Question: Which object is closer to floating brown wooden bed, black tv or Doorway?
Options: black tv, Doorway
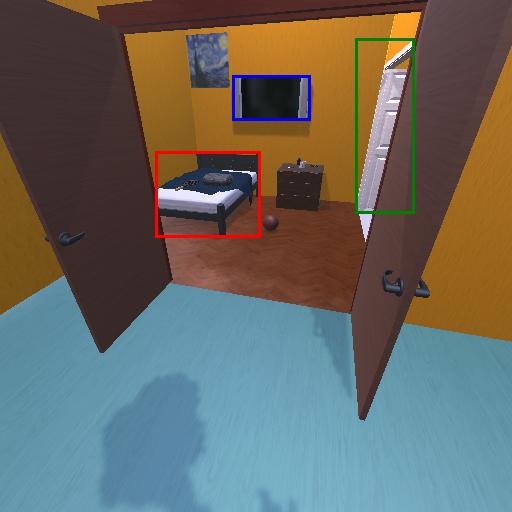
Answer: black tv